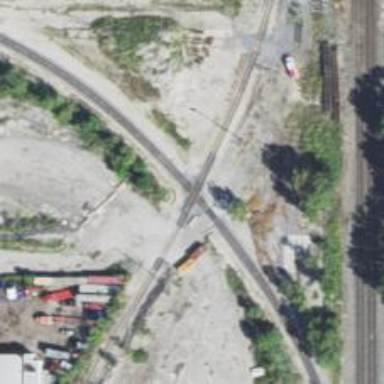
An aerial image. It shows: Railway crossing.